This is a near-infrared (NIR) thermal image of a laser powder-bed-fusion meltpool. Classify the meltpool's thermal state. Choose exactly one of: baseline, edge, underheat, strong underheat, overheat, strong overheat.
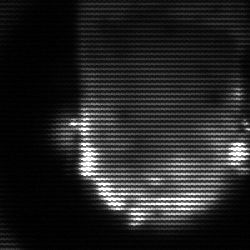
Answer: baseline